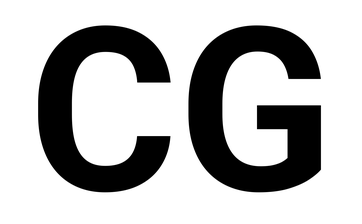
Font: Roboto_Bold